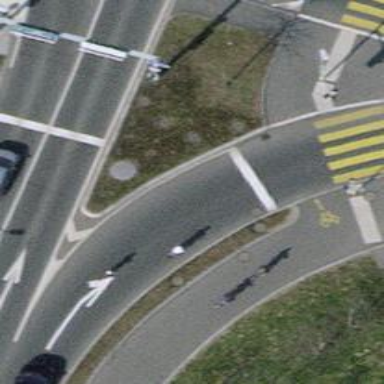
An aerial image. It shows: Crossing with traffic signals.